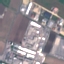
Land use / land cover: Industrial